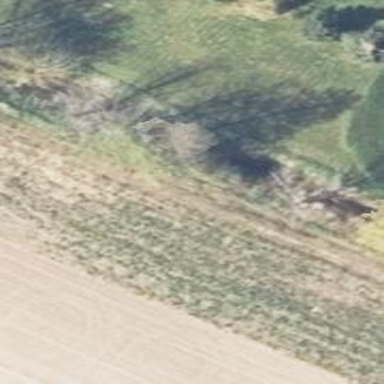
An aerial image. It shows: Row of deciduous broadleaved trees.